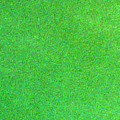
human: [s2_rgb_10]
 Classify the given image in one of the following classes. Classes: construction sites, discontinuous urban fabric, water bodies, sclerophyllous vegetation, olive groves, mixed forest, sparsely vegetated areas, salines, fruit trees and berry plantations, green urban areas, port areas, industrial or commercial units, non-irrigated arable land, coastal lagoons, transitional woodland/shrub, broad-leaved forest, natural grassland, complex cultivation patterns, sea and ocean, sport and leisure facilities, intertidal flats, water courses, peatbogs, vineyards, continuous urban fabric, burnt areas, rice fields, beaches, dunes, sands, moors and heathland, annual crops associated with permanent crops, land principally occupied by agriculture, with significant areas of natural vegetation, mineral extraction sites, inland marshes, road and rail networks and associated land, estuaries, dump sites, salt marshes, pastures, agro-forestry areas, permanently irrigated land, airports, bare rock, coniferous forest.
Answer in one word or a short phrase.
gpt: sea and ocean